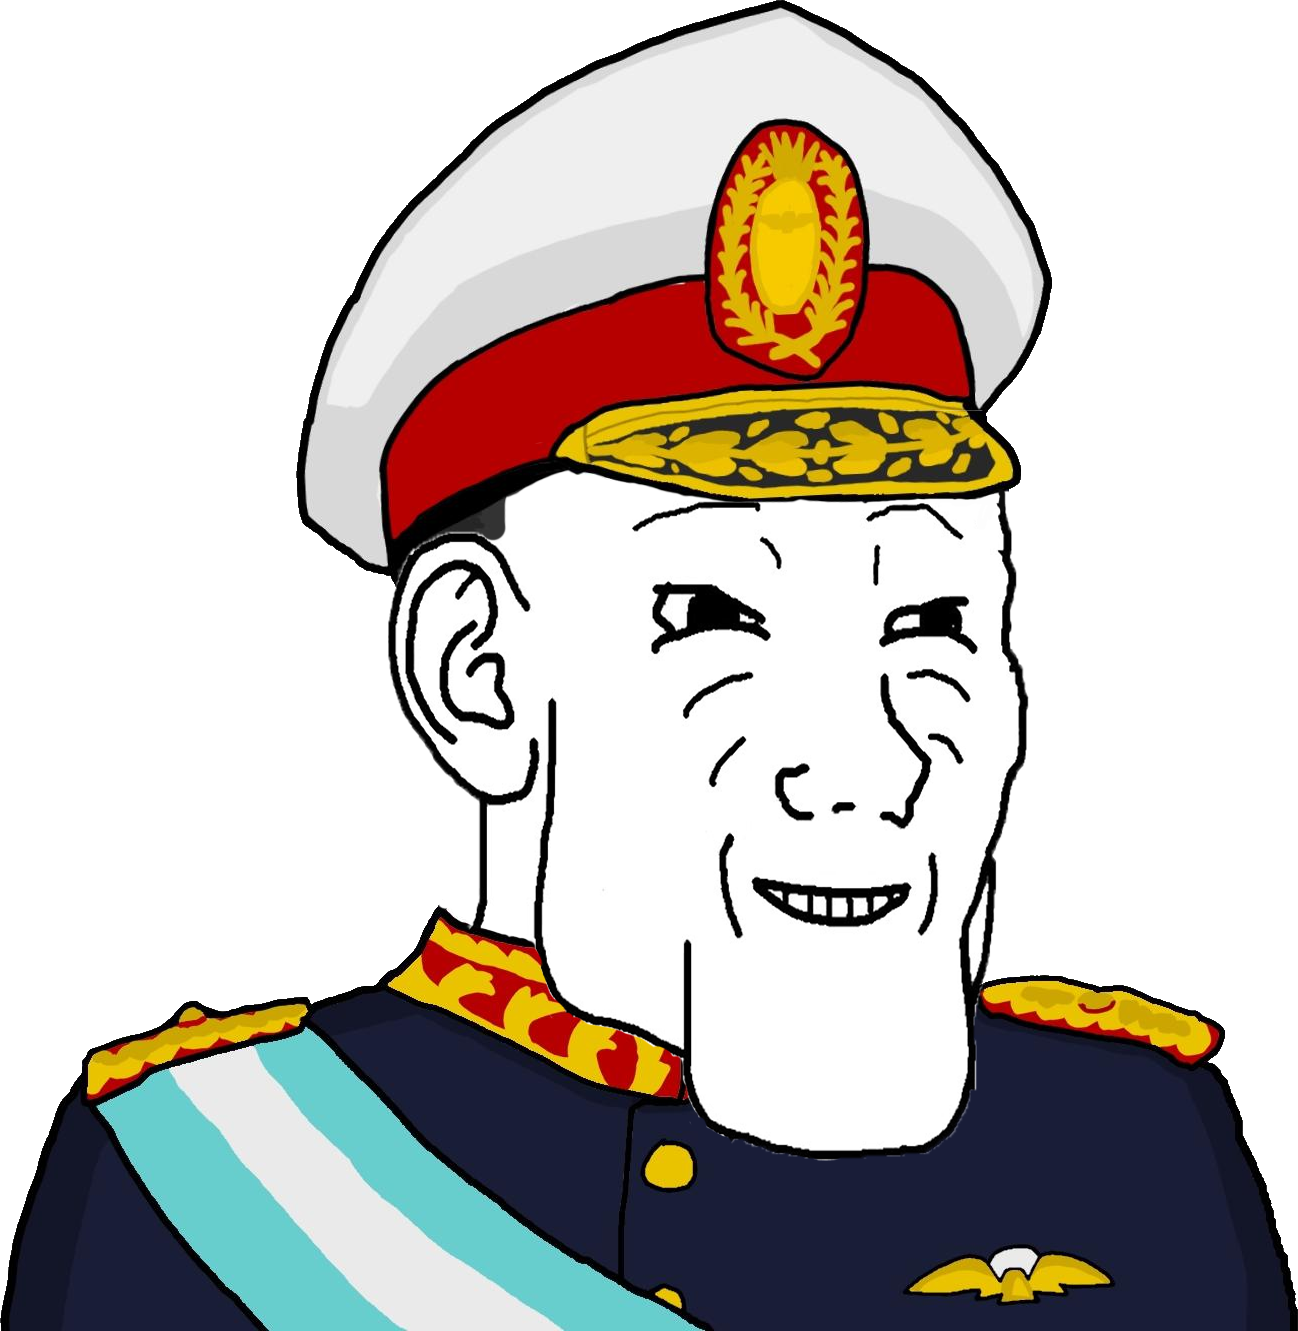
Label: 5_Grey_Chad